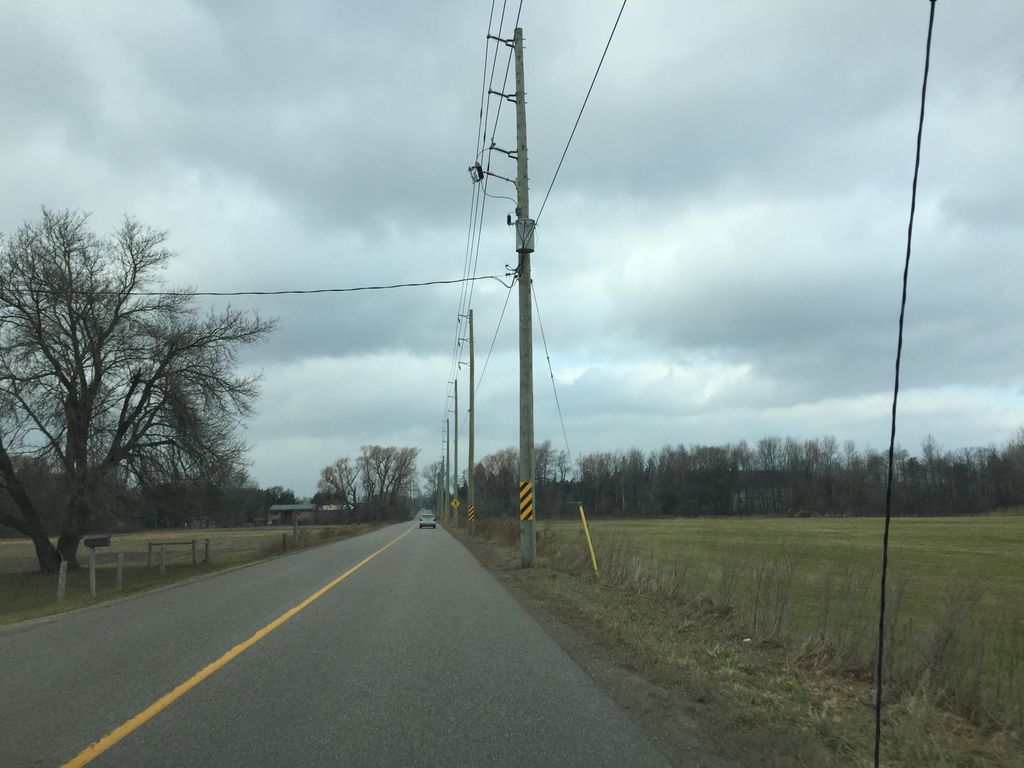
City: kitchener-waterloo